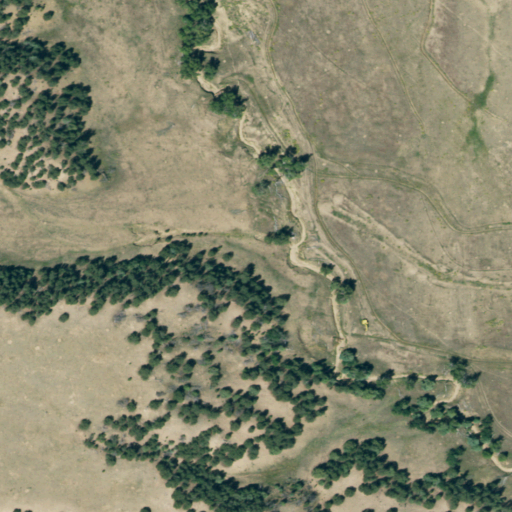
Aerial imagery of valley in Colorado named Vance Canyon containing shrub, grassland, and evergreen forest